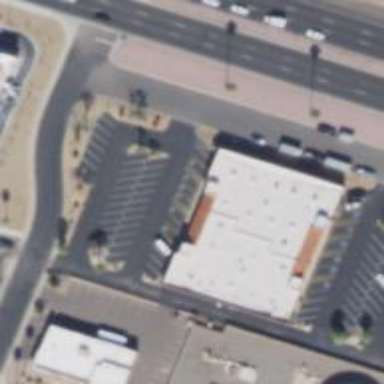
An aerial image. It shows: Parking space.